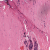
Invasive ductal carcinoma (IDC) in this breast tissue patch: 0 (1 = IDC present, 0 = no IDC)